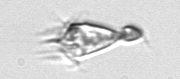
Label: Paratontonia_gracillima